Question:
As the picture shows.
How can I make part A stick intensely with part B ? to make a tank body ?
contex shape is OK but cancerve is not . so I want to make two parts stick together and move....
Thanks in advance. PS I am using cocos2d v3 , it is chipmunk encapsulated with cocos2d, no Box2D here..
=============
Now I have resolved the issue . use Shapes list can do . But new questions comes : how can I put the gun on tank ? pivot body can rotate some angle but not 360.
there are only 4 connects in CCPhysicsJoint:
'''
+(CCPhysicsJoint *)connectedPivotJointWithBodyA:(CCPhysicsBody *)bodyA bodyB:(CCPhysicsBody *)bodyB anchorA:(CGPoint)anchorA;
+(CCPhysicsJoint *)connectedDistanceJointWithBodyA:(CCPhysicsBody *)bodyA bodyB:(CCPhysicsBody *)bodyB
anchorA:(CGPoint)anchorA anchorB:(CGPoint)anchorB;
+(CCPhysicsJoint *)connectedDistanceJointWithBodyA:(CCPhysicsBody *)bodyA bodyB:(CCPhysicsBody *)bodyB
anchorA:(CGPoint)anchorA anchorB:(CGPoint)anchorB
minDistance:(CGFloat)min maxDistance:(CGFloat)max;
+(CCPhysicsJoint *)connectedSpringJointWithBodyA:(CCPhysicsBody *)bodyA bodyB:(CCPhysicsBody *)bodyB
anchorA:(CGPoint)anchorA anchorB:(CGPoint)anchorB
restLength:(CGFloat)restLength stiffness:(CGFloat)stiffness damping:(CGFloat)damping;
'''
no one fit.
And my question is , can I rotate a angle on a shape in shape-arranged body ?
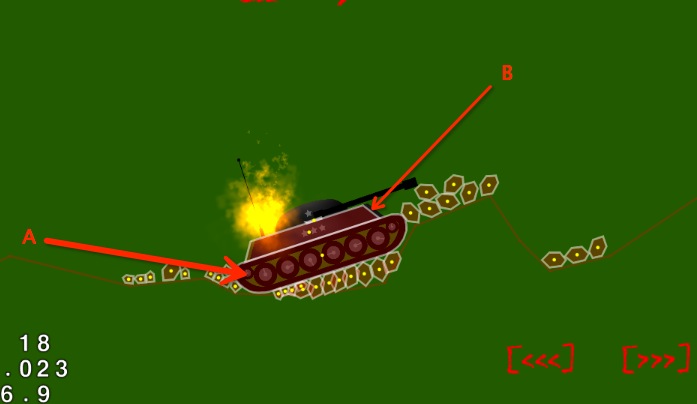
Answer: You can create a body with multiple shapes attached.
<URL>: